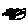
Label: flower